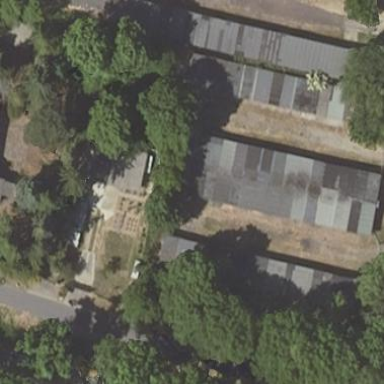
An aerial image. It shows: Group of garages.